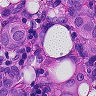
Metastatic tissue present: yes